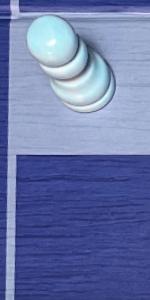
Label: Empty